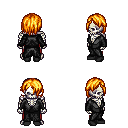
a pixel art fantasy rpg character, male body template, skeleton, gray robe, red pants, light blonde bangs hairstyle, black shoes, four views (front, back, left, right), 2x2 character sprite sheet, small pixel art, hard edges, no anti-aliasing